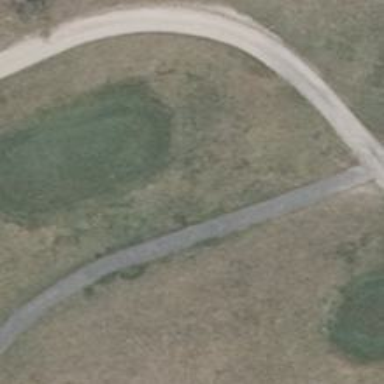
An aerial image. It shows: Golf tee.